Question: This is a script for filling canvas' grid squares with red color.
I'm looking for tips how to optimize my script to fill squares continuously, without chopping like here:

I tried to separate and merge some functions, but can't find a solution.
Here's the <URL> and my code:
---
## HTML:
'''
<canvas id="plan" width="501px" height="301px"></canvas>
'''
## JavaScript (updated):
'''
var canvas = document.getElementById('plan');
var context = canvas.getContext('2d'),
wt = canvas.width,
ht = canvas.height;
var down = false;
var draw = function (e) {};
window.onload = grid();
var oldPos = {
mX: 0,
mY: 0
};
var dPos = {
mX: 0,
mY: 0
};
var curPos = {
mX: 0,
mY: 0
};
draw.to = function (X, Y) {
oldPos = getMousePos(canvas, e); //update position
var mposX = X,
mposY = Y;
mposX = mposX - mposX % 5;
mposY = mposY - mposY % 5;
context.fillStyle = "red";
context.fillRect(mposX + 0.5, mposY + 0.5, 5, 5);
};
draw.single = function (e) {
oldPos = getMousePos(canvas, e);
var mpos = getMousePos(canvas, e);
mpos.mX = mpos.mX - mpos.mX % 5;
mpos.mY = mpos.mY - mpos.mY % 5;
context.fillStyle = "red";
context.fillRect(mpos.mX + 0.5, mpos.mY + 0.5, 5, 5);
};
draw.move = function (e) {
if (down) {
curPos = getMousePos(canvas, e);
dPos.mX = Math.abs(curPos.mX - oldPos.mX); // distance between old & new (delta X)
dPos.mY = Math.abs(curPos.mY - oldPos.mY); // delta Y
if (dPos.mX >= 5 || dPos.mY >= 5) { // if the distance is bigger than 5px hz OR 5px vertical
lightIntermediateSquares(oldPos.mX, oldPos.mY, curPos.mX, curPos.mY); // ^ connect them
} else {
draw.single(e); // simple
}
}
};
draw.start = function (e) {
e.preventDefault();
down = true;
draw.single(e);
};
draw.stop = function (e) {
down = false;
};
function lightIntermediateSquares(startX, startY, endX, endY) {
for (var pct = 0; pct <= 1; pct += 0.03) {
var dx = endX - startX;
var dy = endY - startY;
var X = startX + dx * pct;
var Y = startY + dy * pct;
draw.to(X, Y); // is it okay?
}
}
function grid() {
context.strokeStyle = "#f0f0f0";
var h = 2.5,
p = 2.5;
context.strokeRect(0.5, 0.5, 5, 5);
for (i = 0; i < wt; i += p) {
p *= 2;
context.drawImage(canvas, p, 0);
}
for (i = 0; i < ht; i += h) {
h *= 2;
context.drawImage(canvas, 0, h);
}
}
function getMousePos(canvas, e) {
var rect = canvas.getBoundingClientRect();
return {
mX: e.clientX - rect.left - 1,
mY: e.clientY - rect.top - 1
};
}
canvas.addEventListener('mouseup', draw.stop, false);
canvas.addEventListener('mousedown', draw.start, false);
canvas.addEventListener('mousemove', draw.move, false);
canvas.addEventListener('mouseout', draw.stop, false);
'''
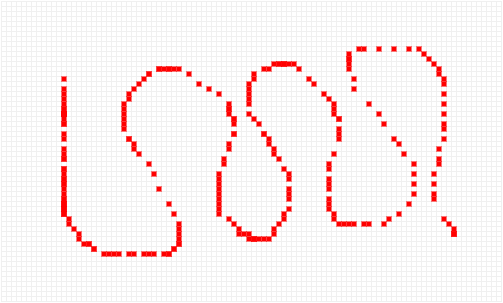
Answer:
Calculate a line between the previous mousemove and the current mousemove position.
Then walk that line using interpolation and color any grid squares that the line crosses.
'''
// walk along a line from the last mousemove position
// to the current mousemove position.
// Then color any cells we pass over on our walk
for(var pct=0;pct<=1;pct+=0.06){
var dx = mouseX-lastX;
var dy = mouseY-lastY;
var X = parseInt(lastX + dx*pct);
var Y = parseInt(lastY + dy*pct);
if( !(X==lastForX && Y==lastForY) ){
draw.ColorCell(X,Y);
}
'''
Here is code and a Fiddle: <URL>
'''
<!doctype html>
<html>
<head>
<link rel="stylesheet" type="text/css" media="all" href="css/reset.css" /> <!-- reset css -->
<script type="text/javascript" src="http://code.jquery.com/jquery.min.js"></script>
<style>
body{ background-color: ivory; }
canvas{border:1px solid red;}
</style>
<script>
$(function(){
var canvas=document.getElementById("canvas");
var context=canvas.getContext("2d");
var canvasOffset=$("#canvas").offset();
var offsetX=canvasOffset.left;
var offsetY=canvasOffset.top;
var wt = canvas.width;
var ht = canvas.height;
var down = false;
var lastX=-20;
var lastY=-20;
var points=[];
var draw = function (e) {};
draw.started = false;
var count;
function interpolateLine(startX,startY,endX,endY){
var lastForX;
var lastForY;
//
for(var pct=0;pct<=1;pct+=0.06){
var dx = endX-startX;
var dy = endY-startY;
var X = startX + dx*pct;
var Y = startY + dy*pct;
if( !(X==lastForX && Y==lastForY) ){
draw.ColorCell(X,Y);
}
lastForX=X;
lastForY=Y;
}
}
draw.ColorCell=function(x,y){
var rw = x - 1;
var rh = y - 1;
rw = rw - rw % 5 + 0.5;
rh = rh - rh % 5 + 0.5;
context.fillStyle = "red";
context.fillRect( rw, rh, 5, 5);
};
draw.single = function (e) {
var mouseX=parseInt(e.clientX-offsetX);
var mouseY=parseInt(e.clientY-offsetY);
draw.ColorCell(mouseX,mouseY);
};
// mousemove
draw.move = function (e) {
if(!down){return;}
// get the current mouse position
var mouseX=parseInt(e.clientX-offsetX);
var mouseY=parseInt(e.clientY-offsetY);
// if we haven't moved off this XY, then don't bother processing further
if(mouseX==lastX && mouseY==lastY){return;}
// When running the for-loop below,
// many iterations will not find a new grid-cell
// so lastForX/lastForY will let us skip duplicate XY
var lastForX=lastX;
var lastForY=lastY;
// walk along a line from the last mousemove position
// to the current mousemove position.
// Then color any cells we pass over on our walk
for(var pct=0;pct<=1;pct+=0.06){
var dx = mouseX-lastX;
var dy = mouseY-lastY;
var X = parseInt(lastX + dx*pct);
var Y = parseInt(lastY + dy*pct);
if( !(X==lastForX && Y==lastForY) ){
draw.ColorCell(X,Y);
}
lastForX=X;
lastForY=Y;
}
// set this mouse position as starting position for next mousemove
lastX=mouseX;
lastY=mouseY;
};
// mousedown
draw.start = function (e) {
e.preventDefault();
lastX=parseInt(e.clientX-offsetX);
lastY=parseInt(e.clientY-offsetY);
down = true;
};
// mouseup
draw.stop = function (e) {
e.preventDefault();
down = false;
};
function grid() {
context.strokeStyle = "#f0f0f0";
var h = 2.5;
var p = 2.5;
context.strokeRect(0.5, 0.5, 5, 5);
for (i = 0; i < wt; i += p) {
p *= 2;
context.drawImage(canvas, p, 0);
}
for (i = 0; i < ht; i += h) {
h *= 2;
context.drawImage(canvas, 0, h);
}
}
canvas.addEventListener('mouseup', draw.stop, false);
canvas.addEventListener('mouseout', draw.stop, false);
canvas.addEventListener('mousedown', draw.start, false);
canvas.addEventListener('click', draw.single, false);
canvas.addEventListener('mousemove', draw.move, false);
grid();
}); // end $(function(){});
</script>
</head>
<body>
<canvas id="canvas" width=501 height=301></canvas>
</body>
</html>
'''